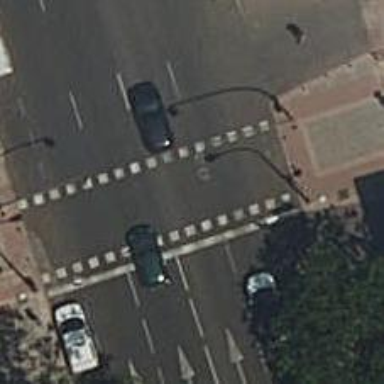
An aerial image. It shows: Crossing with traffic signals.